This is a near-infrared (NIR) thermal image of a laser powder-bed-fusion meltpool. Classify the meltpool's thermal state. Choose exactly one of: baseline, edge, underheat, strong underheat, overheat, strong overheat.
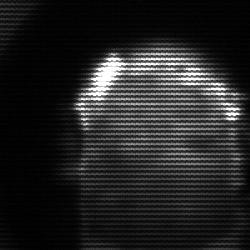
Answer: baseline